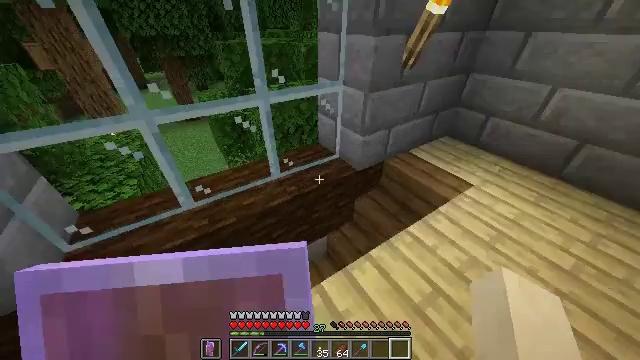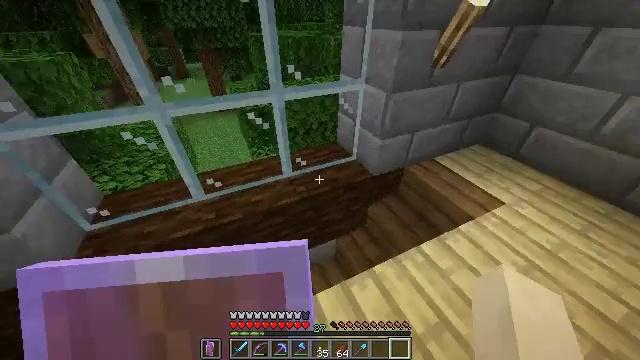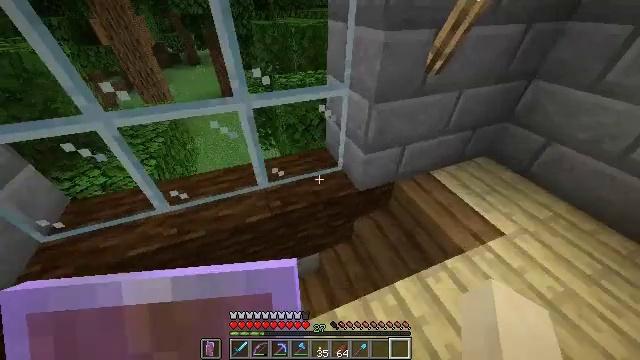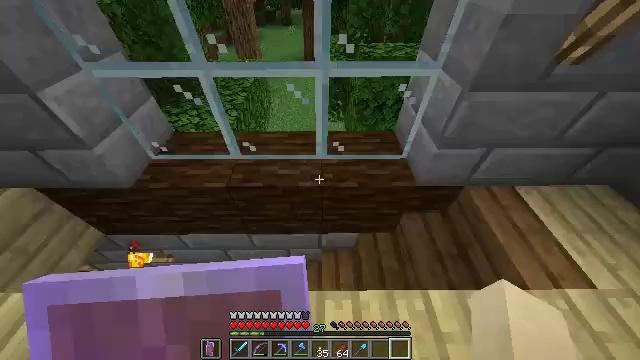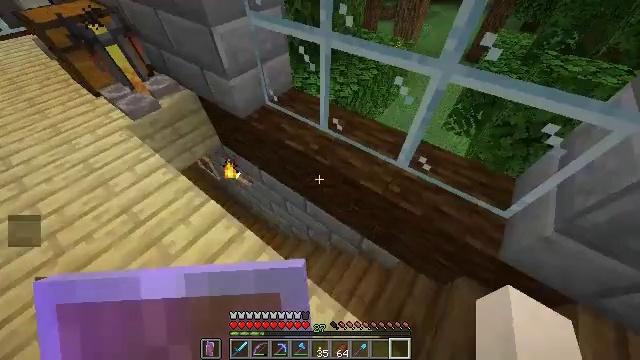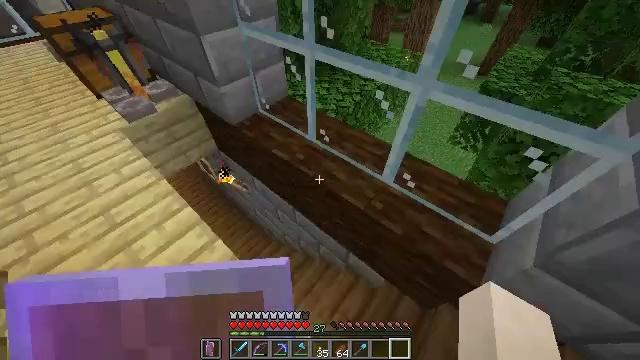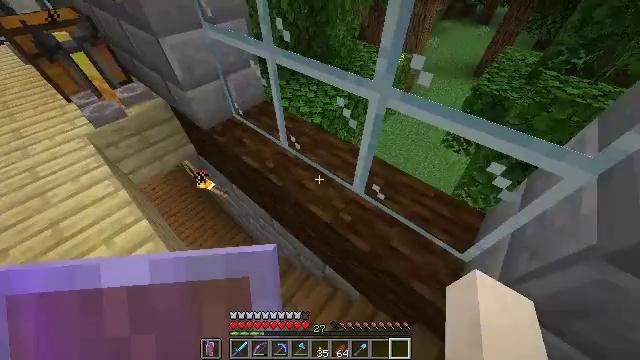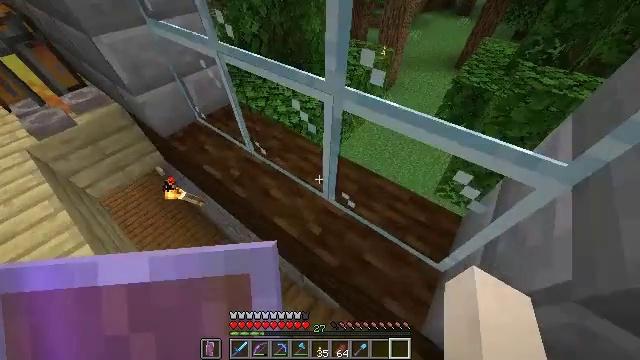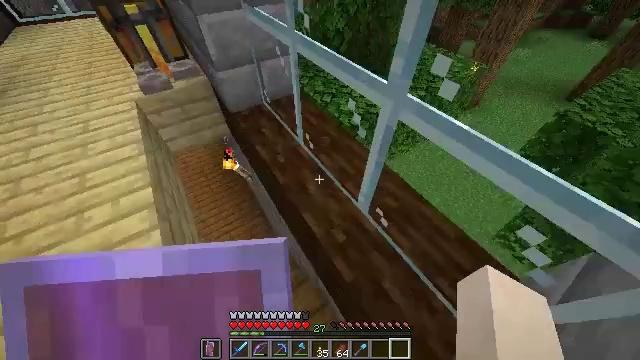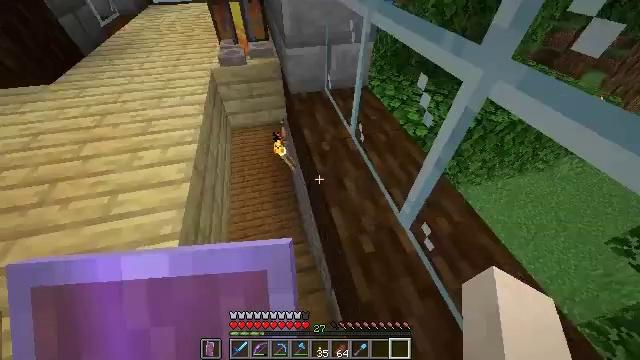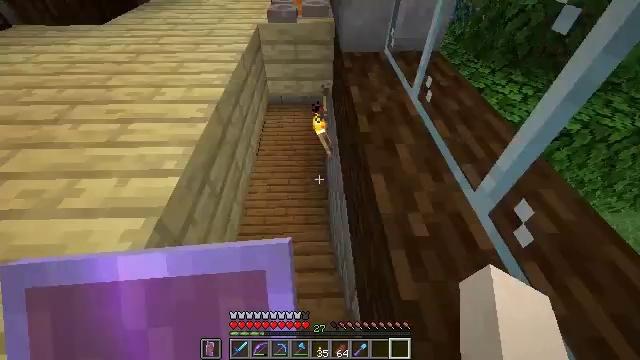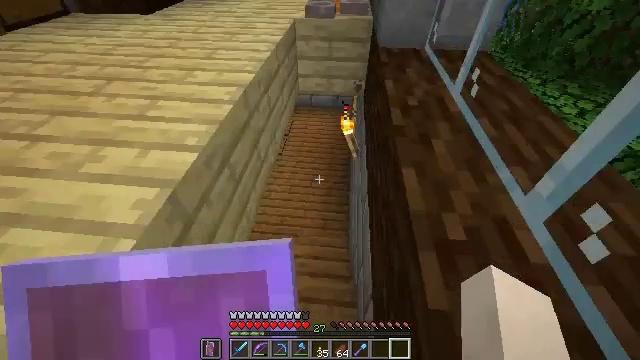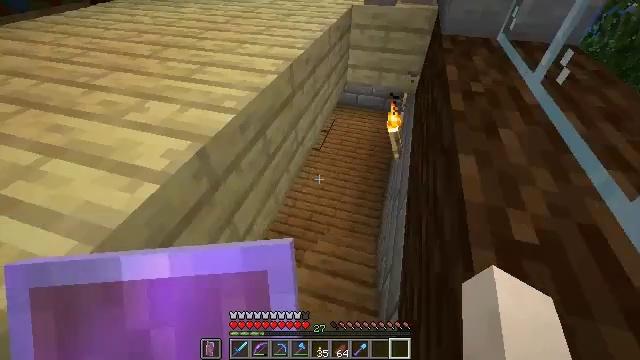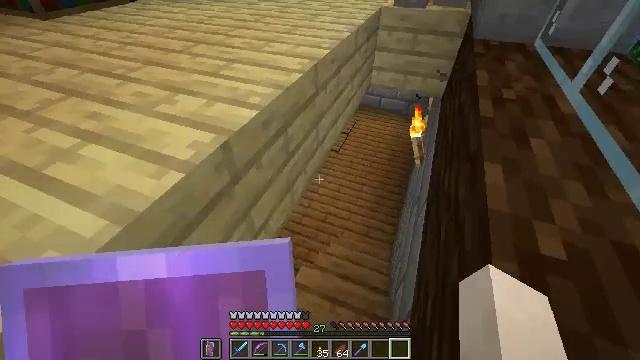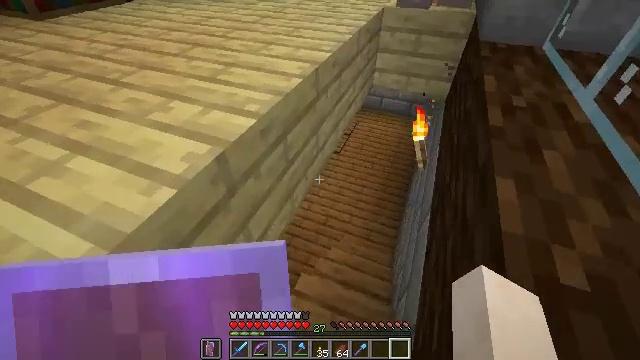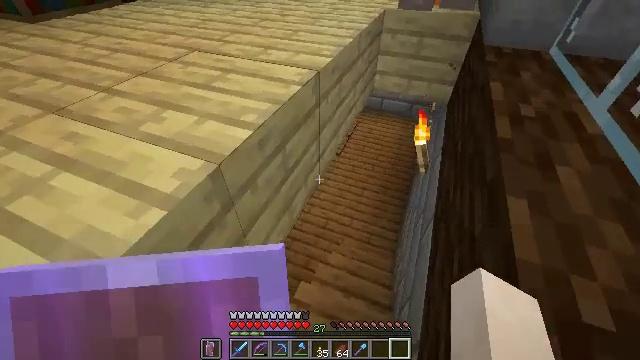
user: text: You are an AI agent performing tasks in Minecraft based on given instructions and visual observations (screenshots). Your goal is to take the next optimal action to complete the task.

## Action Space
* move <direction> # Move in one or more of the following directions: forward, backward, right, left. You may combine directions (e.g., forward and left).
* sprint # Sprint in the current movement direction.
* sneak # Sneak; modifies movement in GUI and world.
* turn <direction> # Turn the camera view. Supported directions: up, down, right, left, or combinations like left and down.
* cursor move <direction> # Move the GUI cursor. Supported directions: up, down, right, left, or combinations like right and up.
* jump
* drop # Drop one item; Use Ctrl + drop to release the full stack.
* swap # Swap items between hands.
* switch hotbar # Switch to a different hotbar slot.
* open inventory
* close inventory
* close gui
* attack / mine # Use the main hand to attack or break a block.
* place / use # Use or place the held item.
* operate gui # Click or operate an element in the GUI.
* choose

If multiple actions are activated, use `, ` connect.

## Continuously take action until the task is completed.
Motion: motion action
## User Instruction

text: Use the crafting interface to make blaze powder from blaze rods.
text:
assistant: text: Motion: move forward and move right, turn left and down
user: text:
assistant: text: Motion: move forward and move right, turn left and down
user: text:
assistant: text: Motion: move forward and move right, turn left and down
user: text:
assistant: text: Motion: move forward and move right, turn left and down
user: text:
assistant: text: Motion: move forward and move right, turn left and up
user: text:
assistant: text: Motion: move forward and move right
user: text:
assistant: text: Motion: move forward and move right, turn right
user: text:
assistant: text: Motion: turn left
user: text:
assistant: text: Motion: turn left and up
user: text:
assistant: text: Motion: turn left and up
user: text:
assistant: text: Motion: turn left and up
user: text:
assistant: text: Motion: turn left
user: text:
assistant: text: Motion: turn left
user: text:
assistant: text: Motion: move forward
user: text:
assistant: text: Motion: move forward
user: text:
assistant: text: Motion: move forward
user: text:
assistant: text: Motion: move forward, turn right and up
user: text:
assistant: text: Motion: move forward, turn right
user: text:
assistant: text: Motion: move forward, turn right and up
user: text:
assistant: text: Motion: move forward
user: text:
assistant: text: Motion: no_op
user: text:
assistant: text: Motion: move left, turn left and down
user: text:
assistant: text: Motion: move left, turn left
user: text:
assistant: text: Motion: move left, turn left and up
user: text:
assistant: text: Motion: move left, turn left and up
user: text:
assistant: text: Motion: move forward and move left
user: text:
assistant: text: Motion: move forward and move left
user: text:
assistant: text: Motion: move forward and move left
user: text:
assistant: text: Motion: move forward and move left, turn left
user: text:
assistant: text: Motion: move forward, turn right and up